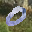
Label: 0